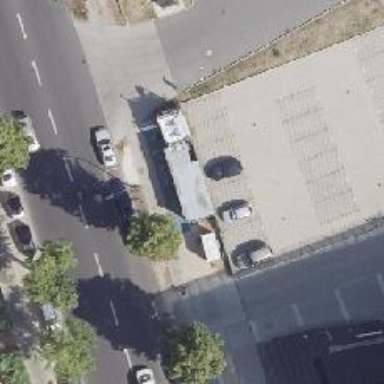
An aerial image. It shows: Fast food establishment.